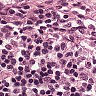
Metastatic tissue present: no